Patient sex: M
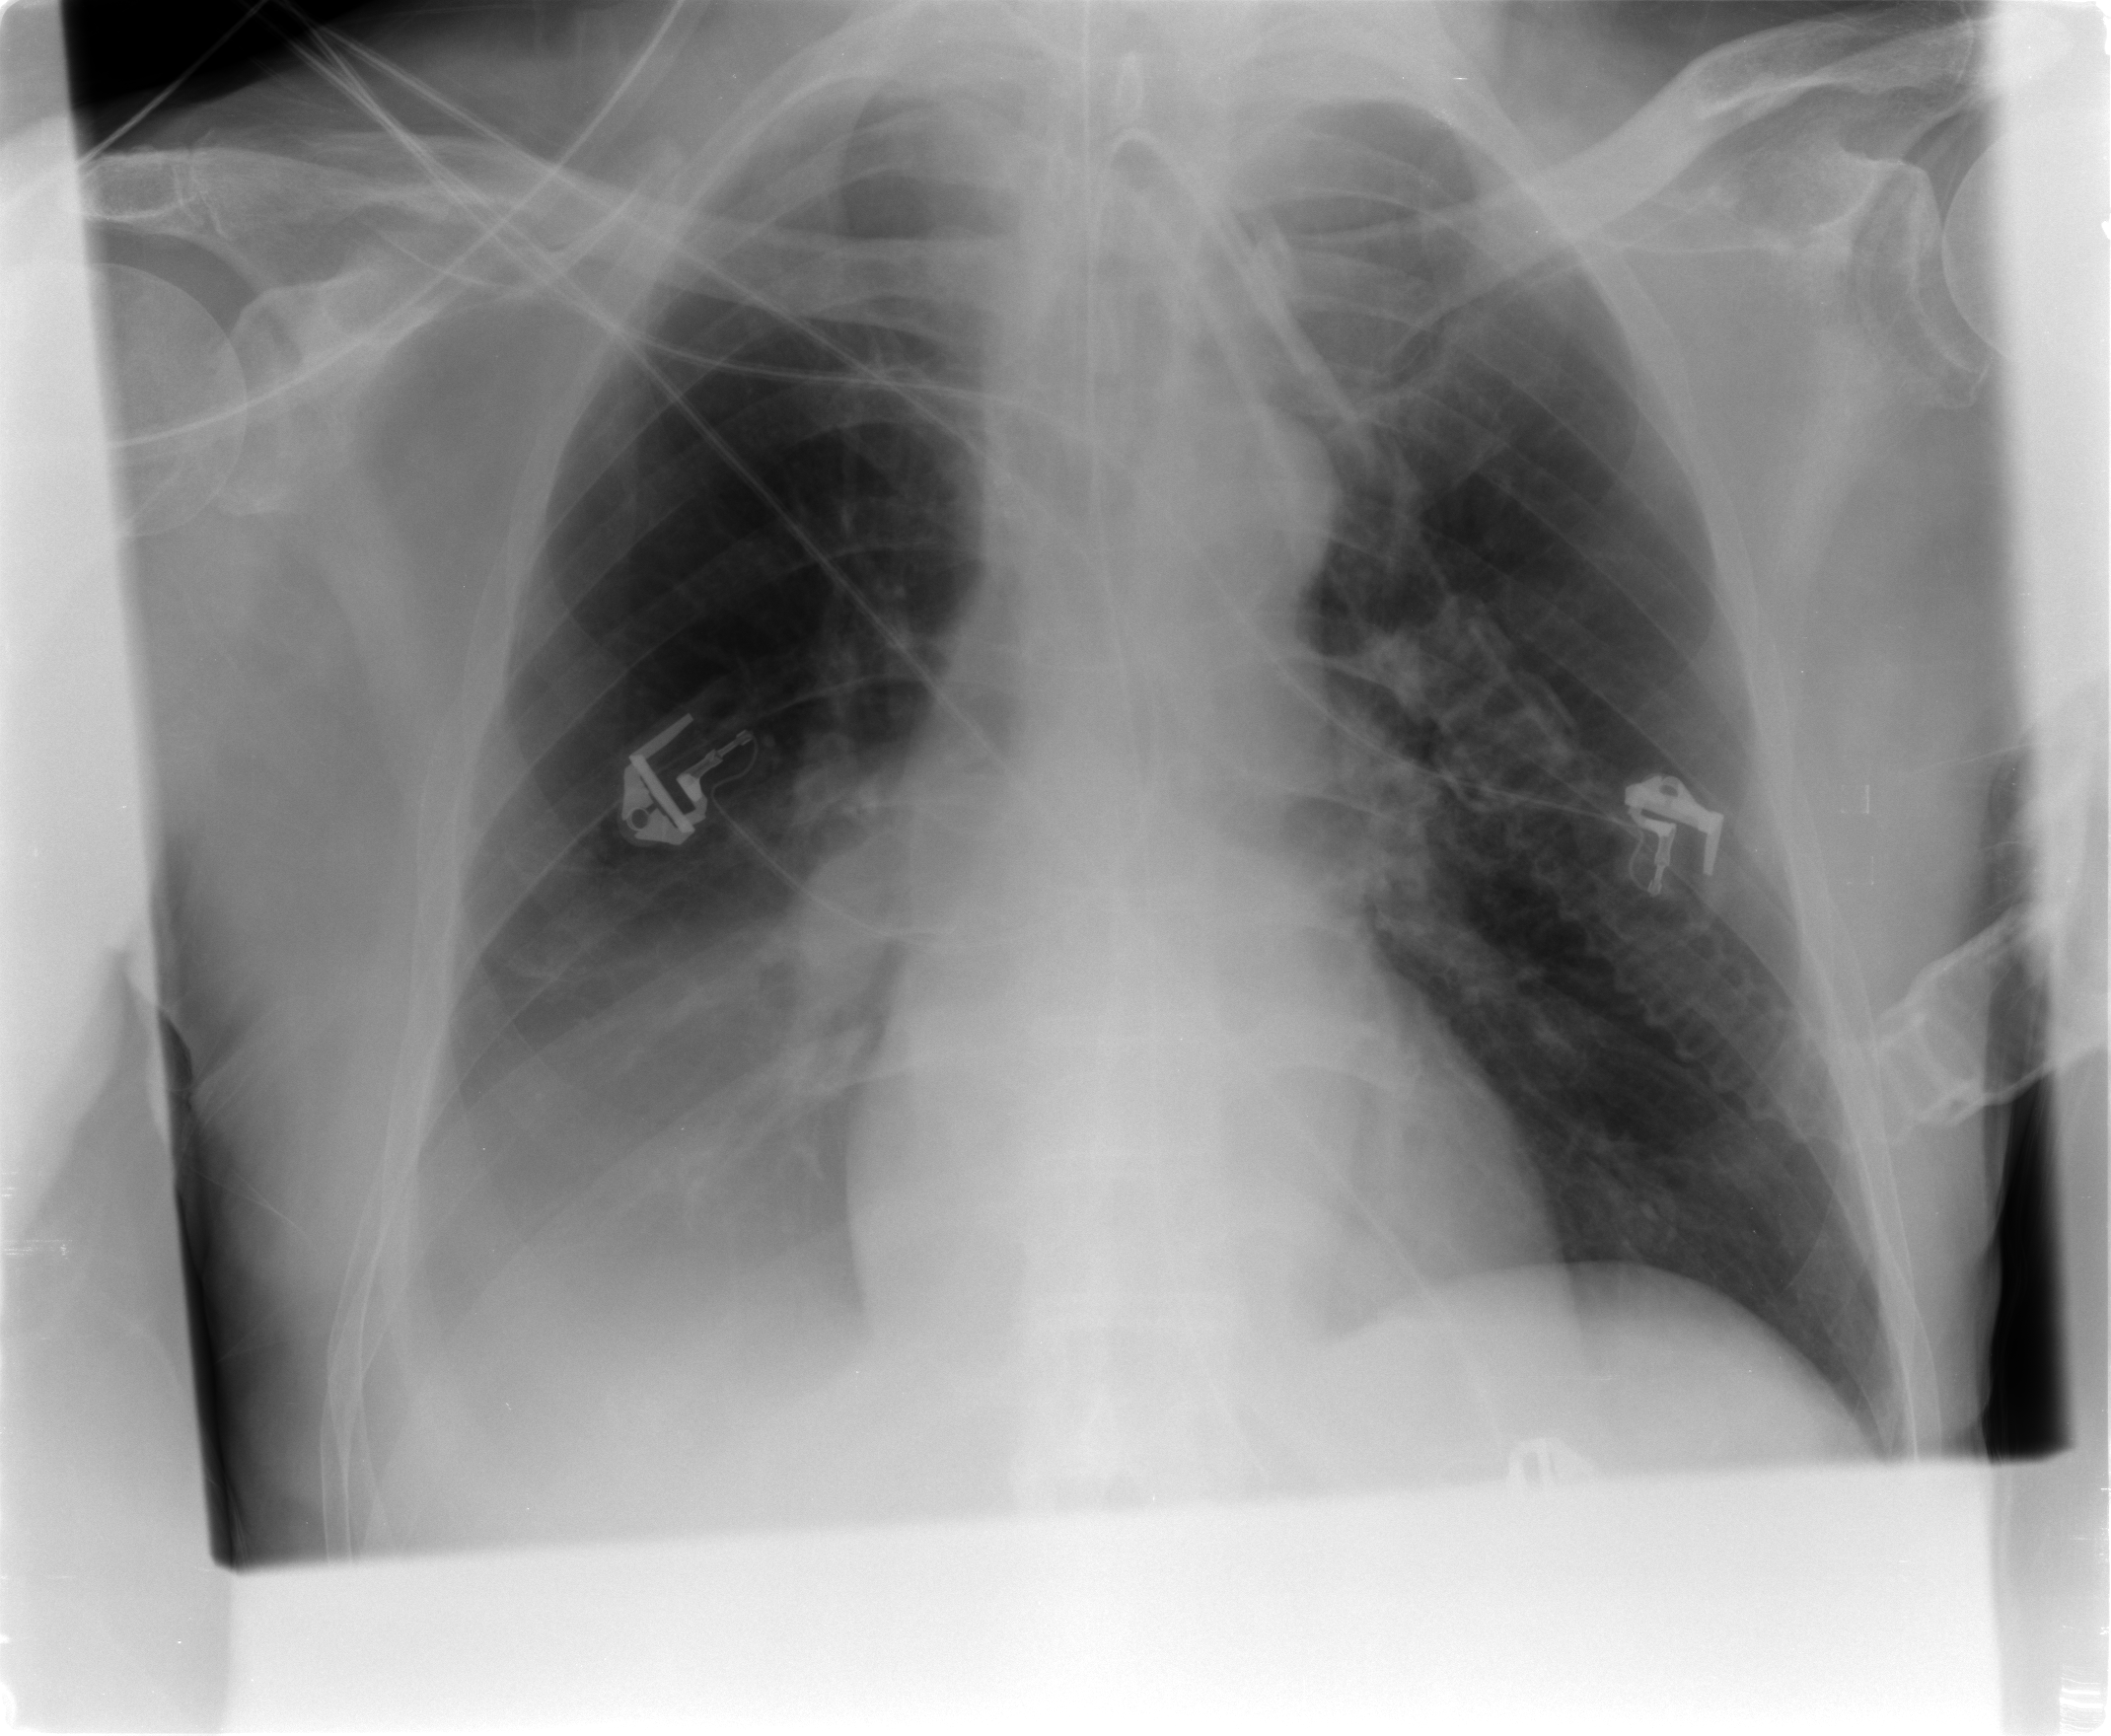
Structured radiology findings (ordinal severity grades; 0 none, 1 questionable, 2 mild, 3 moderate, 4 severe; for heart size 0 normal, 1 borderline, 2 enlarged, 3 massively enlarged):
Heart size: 0
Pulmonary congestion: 0
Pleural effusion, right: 3
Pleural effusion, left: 0
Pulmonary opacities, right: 1
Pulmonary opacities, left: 0
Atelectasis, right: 3
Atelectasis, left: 0